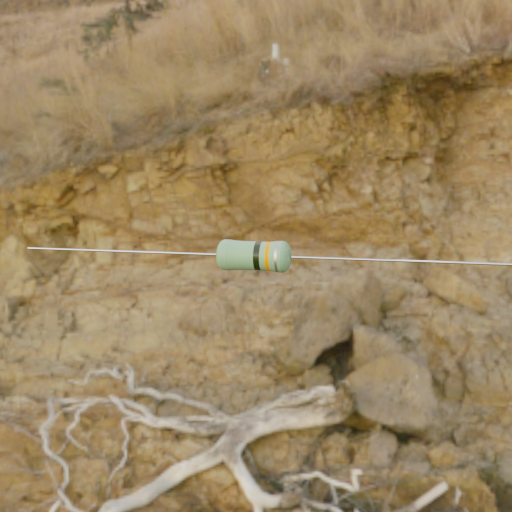
Resistor colour bands (in order): black, orange, silver